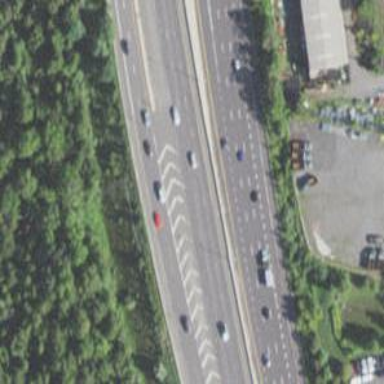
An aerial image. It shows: Asphalt motorway.